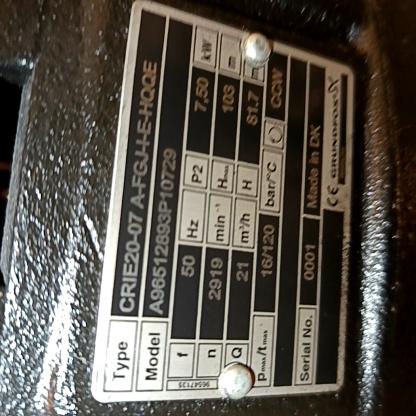
Klasa: tabliczka-znamionowa